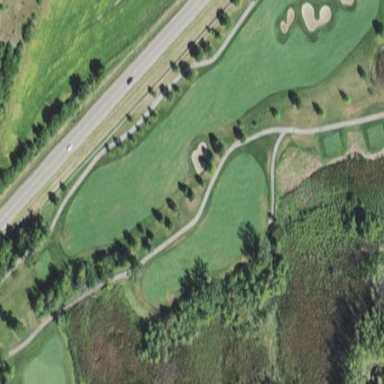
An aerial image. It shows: Rough grassy area used for golf.